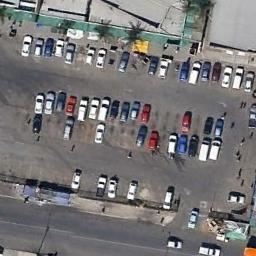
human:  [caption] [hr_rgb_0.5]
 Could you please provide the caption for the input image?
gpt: The parking lot is full of cars next to some buildings .

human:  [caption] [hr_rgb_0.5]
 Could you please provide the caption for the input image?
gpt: Seven rows of cars were parked in the parking lot .

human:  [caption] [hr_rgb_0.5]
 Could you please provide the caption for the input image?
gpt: Many cars of different styles and colors are on the parking lot .

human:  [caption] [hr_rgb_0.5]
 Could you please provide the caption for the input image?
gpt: The parking lot has some parked cars of different colors .

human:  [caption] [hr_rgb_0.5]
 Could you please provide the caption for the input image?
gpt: There are some cars on the parking lot beside a road .